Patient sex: M
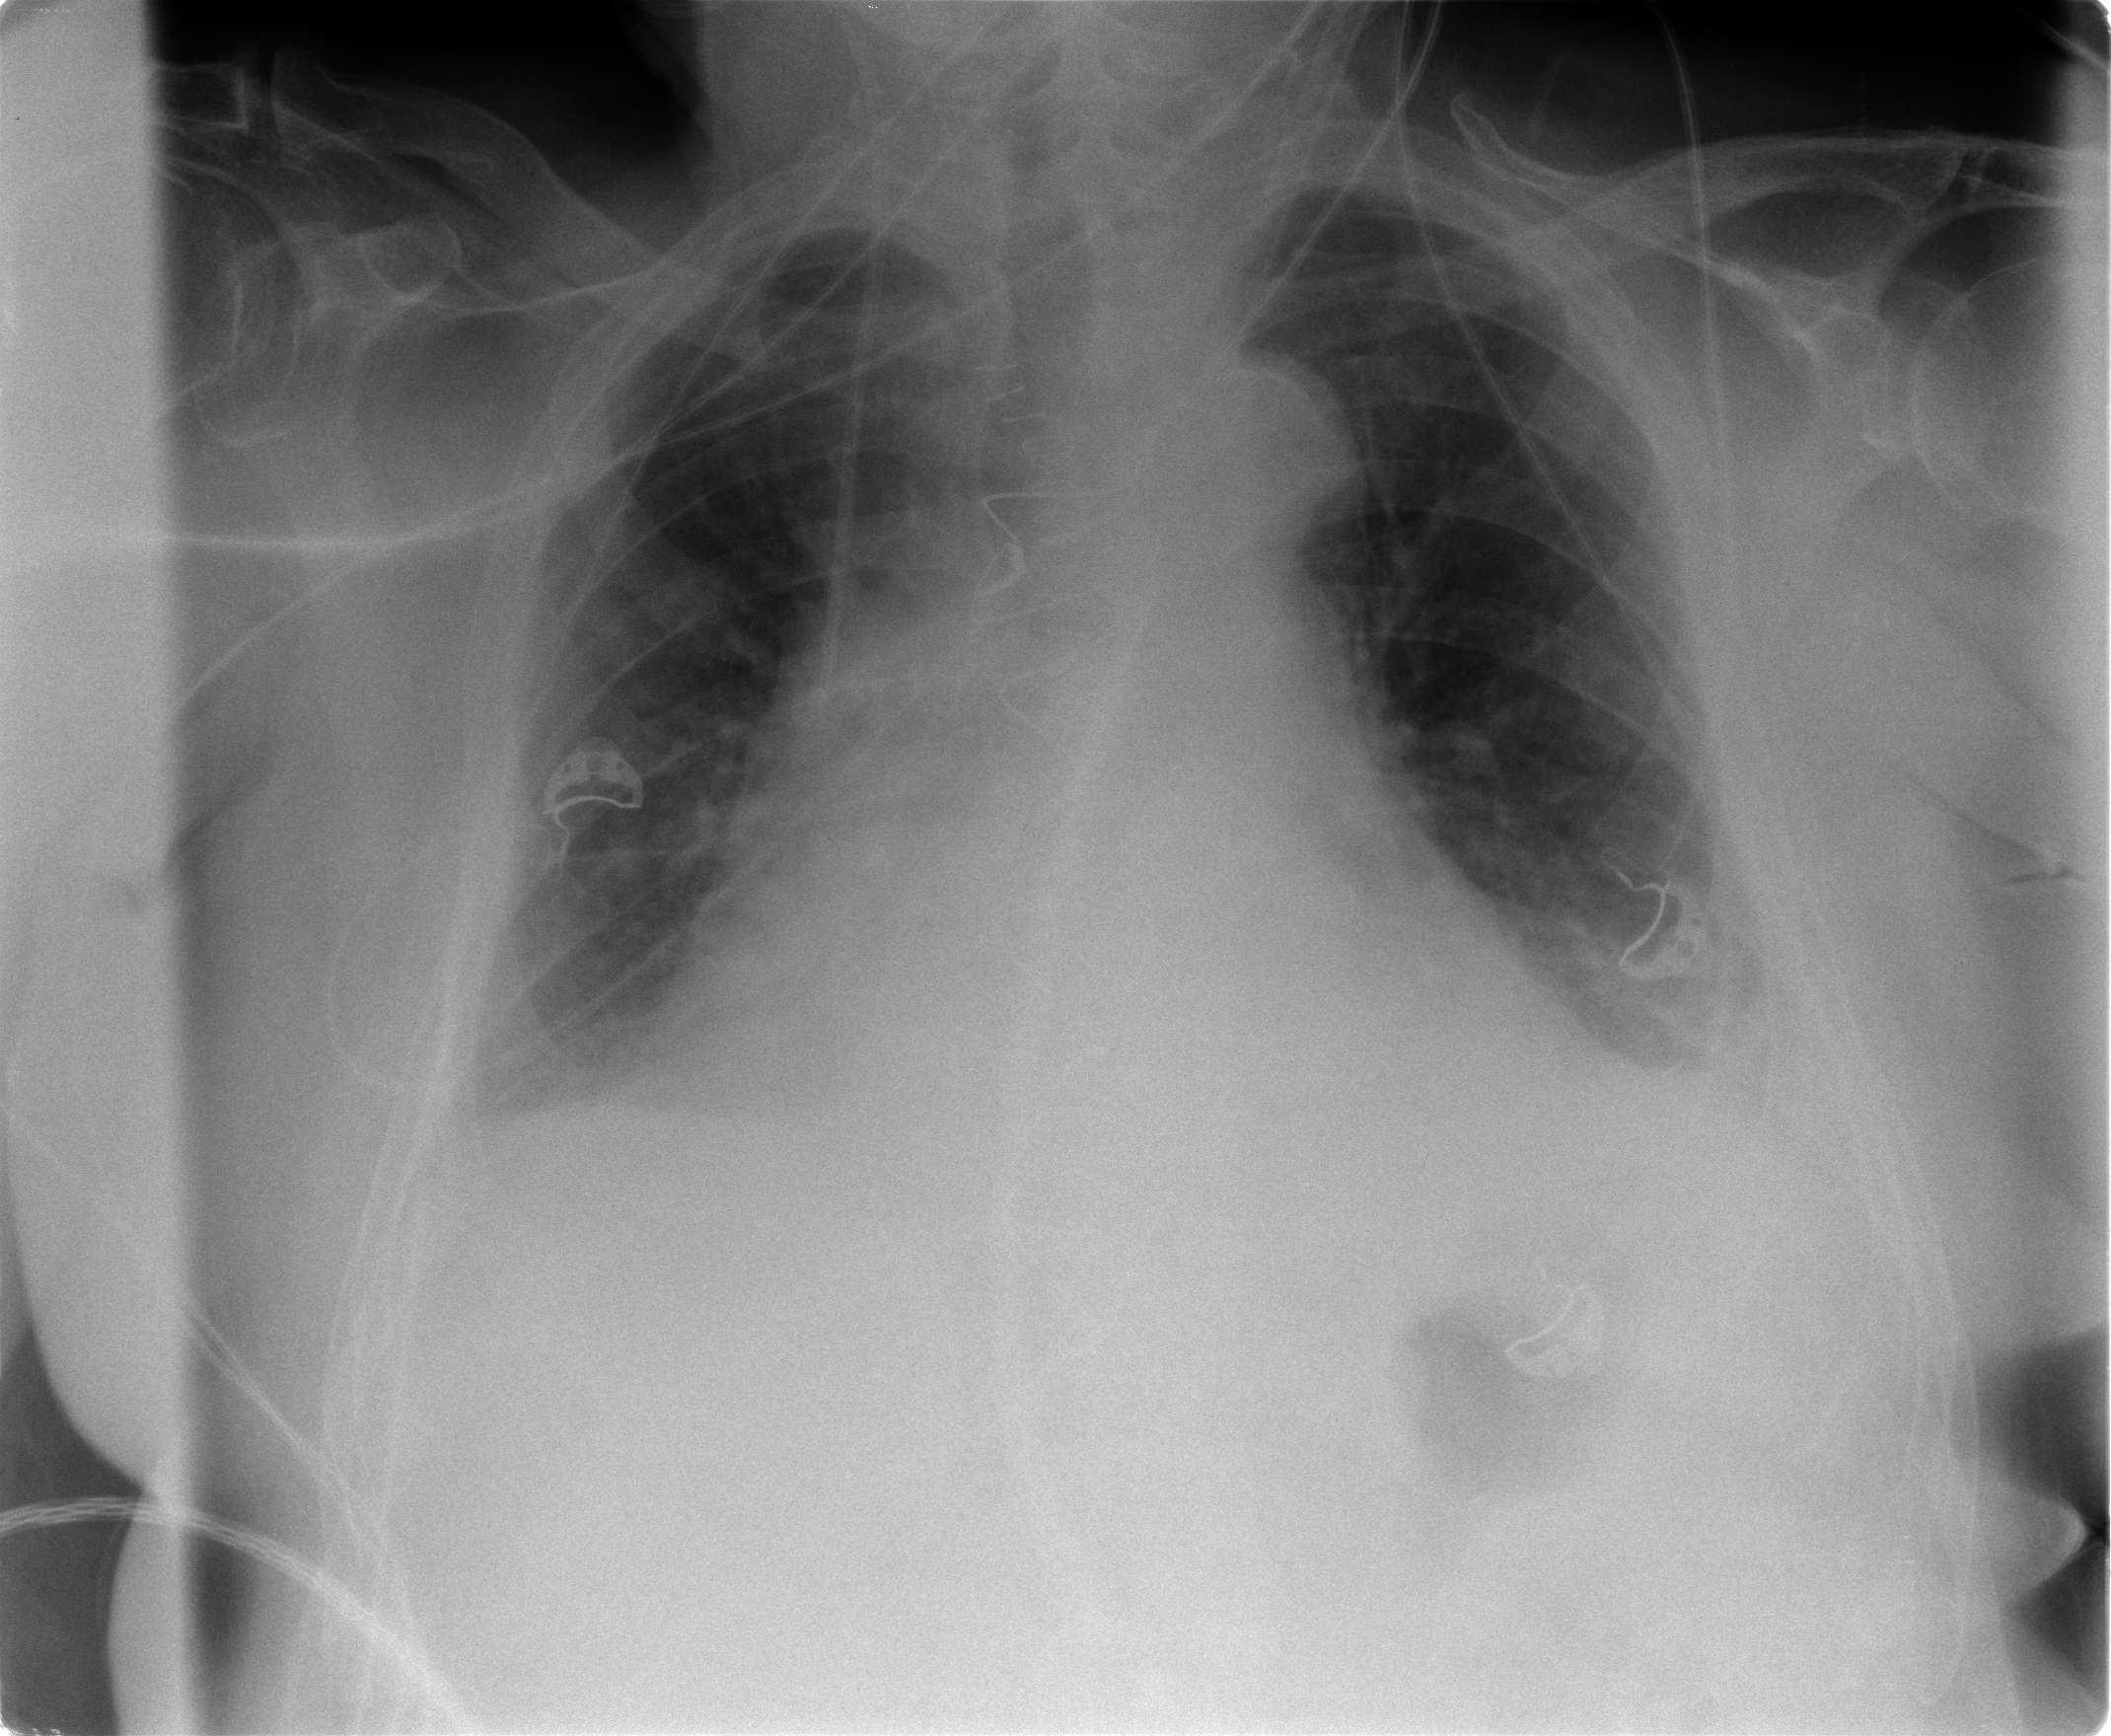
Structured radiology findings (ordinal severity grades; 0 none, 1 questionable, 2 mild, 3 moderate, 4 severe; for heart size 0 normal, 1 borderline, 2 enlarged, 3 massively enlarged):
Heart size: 3
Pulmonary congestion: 2
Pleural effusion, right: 2
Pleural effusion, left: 2
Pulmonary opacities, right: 0
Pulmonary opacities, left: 0
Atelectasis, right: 2
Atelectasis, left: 2